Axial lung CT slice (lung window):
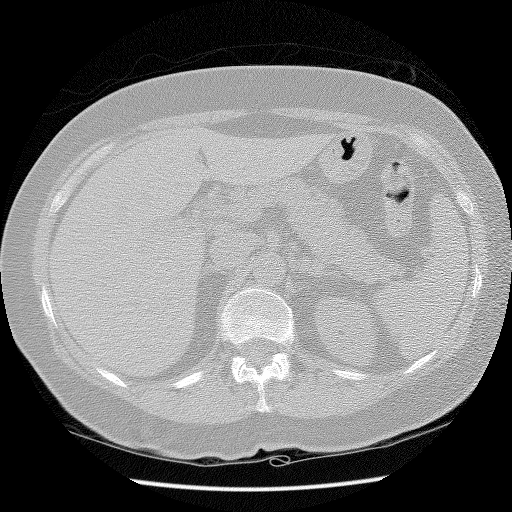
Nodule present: no